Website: ulta-beauty
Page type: cart
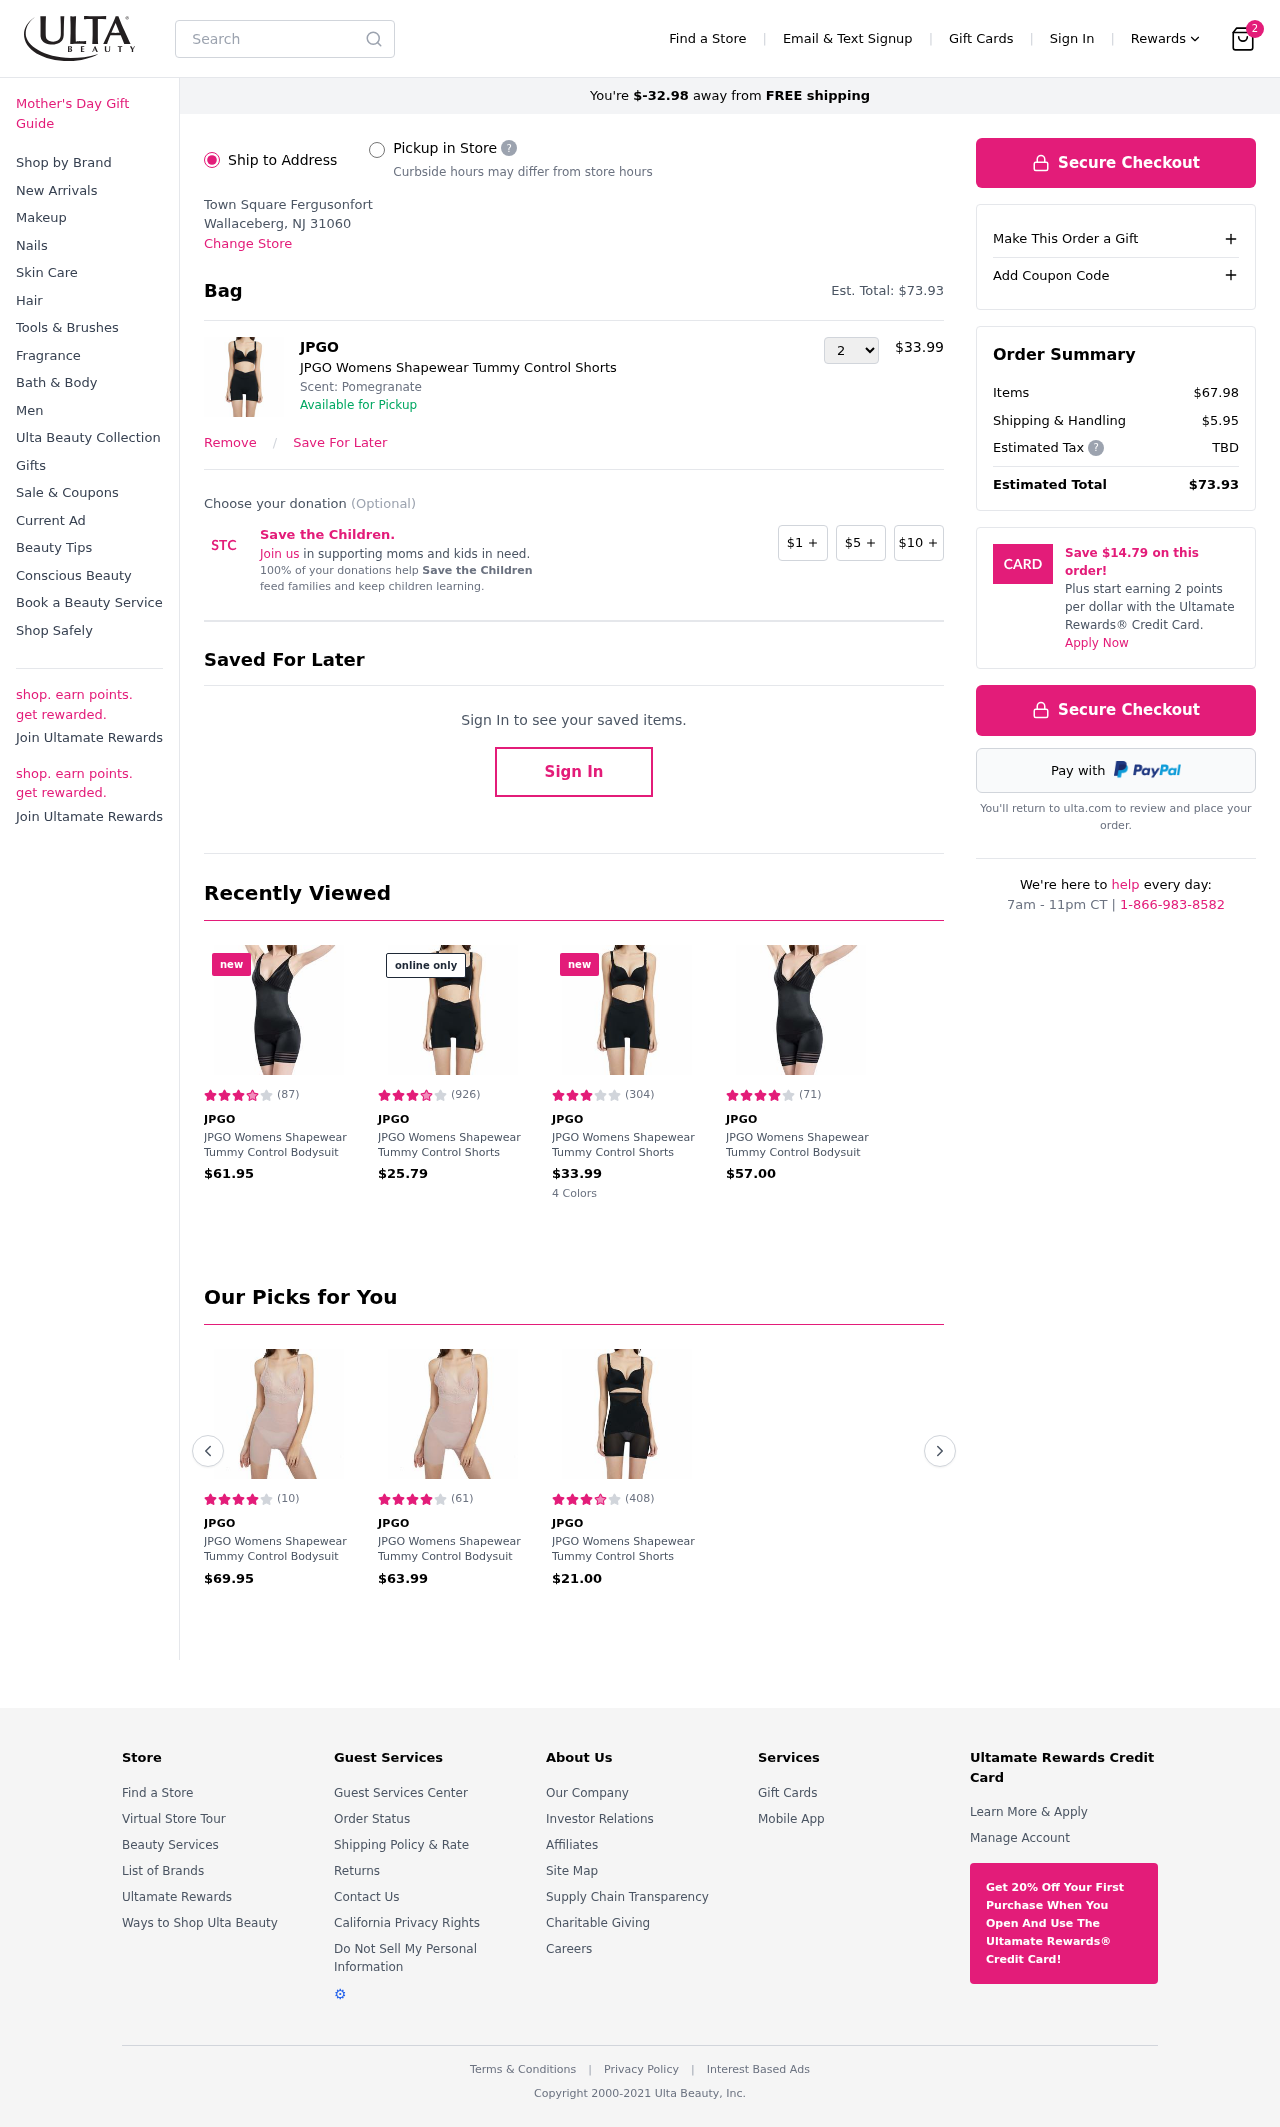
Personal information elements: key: PII_LOCATION1_CITY_STATE_ZIP
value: Wallaceberg, NJ 31060
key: PII_LOCATION1_NAME
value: Town Square Fergusonfort
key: PII_CITY
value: Fergusonfort
Product elements: key: PRODUCT1_BRAND
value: JPGO
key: PRODUCT1_NAME
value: JPGO Womens Shapewear Tummy Control Shorts
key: PRODUCT1_PRICE
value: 33.99
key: PRODUCT1_QUANTITY
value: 2
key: PRODUCT2_BRAND
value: JPGO
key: PRODUCT2_NAME
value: JPGO Womens Shapewear Tummy Control Bodysuit
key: PRODUCT2_NUM_RATINGS
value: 87
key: PRODUCT2_PRICE
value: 61.95
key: PRODUCT2_RATING
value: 3.8
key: PRODUCT3_BRAND
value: JPGO
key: PRODUCT3_NAME
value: JPGO Womens Shapewear Tummy Control Shorts
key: PRODUCT3_NUM_RATINGS
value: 926
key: PRODUCT3_PRICE
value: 25.79
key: PRODUCT3_RATING
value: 3.7
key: PRODUCT4_BRAND
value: JPGO
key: PRODUCT4_NAME
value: JPGO Womens Shapewear Tummy Control Shorts
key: PRODUCT4_NUM_RATINGS
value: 304
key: PRODUCT4_PRICE
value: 33.99
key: PRODUCT4_RATING
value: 3.2
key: PRODUCT5_BRAND
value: JPGO
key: PRODUCT5_NAME
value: JPGO Womens Shapewear Tummy Control Bodysuit
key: PRODUCT5_NUM_RATINGS
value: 71
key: PRODUCT5_PRICE
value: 57
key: PRODUCT5_RATING
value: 4.3
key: PRODUCT6_BRAND
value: JPGO
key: PRODUCT6_NAME
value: JPGO Womens Shapewear Tummy Control Bodysuit
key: PRODUCT6_NUM_RATINGS
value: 10
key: PRODUCT6_PRICE
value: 69.95
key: PRODUCT6_RATING
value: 4.1
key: PRODUCT7_BRAND
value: JPGO
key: PRODUCT7_NAME
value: JPGO Womens Shapewear Tummy Control Bodysuit
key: PRODUCT7_NUM_RATINGS
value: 61
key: PRODUCT7_PRICE
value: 63.99
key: PRODUCT7_RATING
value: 4.1
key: PRODUCT8_BRAND
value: JPGO
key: PRODUCT8_NAME
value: JPGO Womens Shapewear Tummy Control Shorts
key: PRODUCT8_NUM_RATINGS
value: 408
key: PRODUCT8_PRICE
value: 21
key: PRODUCT8_RATING
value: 3.9
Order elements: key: ORDER_NUM_ITEMS
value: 2
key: ORDER_FREE_SHIPPING_REMAINING
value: $-32.98
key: ORDER_TOTAL
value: $73.93
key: ORDER_TOTAL
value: Est. Total: $73.93
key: ORDER_SUBTOTAL
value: $67.98
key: ORDER_SHIPPING_COST
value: $5.95
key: ORDER_TAX
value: TBD
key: ORDER_CARD_SAVINGS
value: $14.79
Search elements: key: HEADER_SEARCH
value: Search